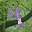
Label: 4